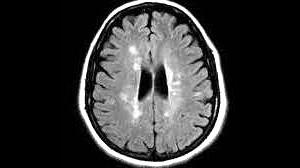
Label: notumor